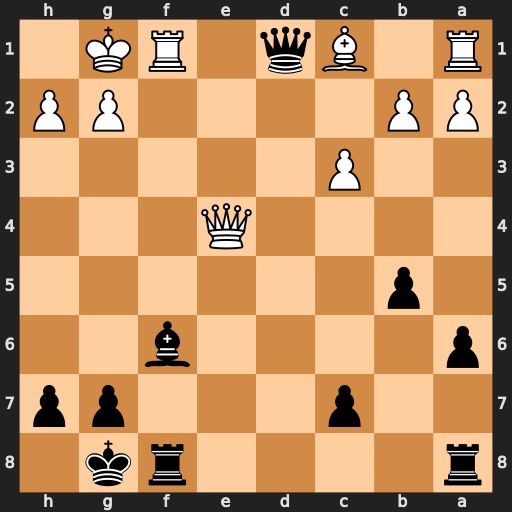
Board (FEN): r4rk1/2p3pp/p4b2/1p6/4Q3/2P5/PP4PP/R1Bq1RK1
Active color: b
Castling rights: -
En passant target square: -
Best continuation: Bd4+ Kh1 Qxf1#